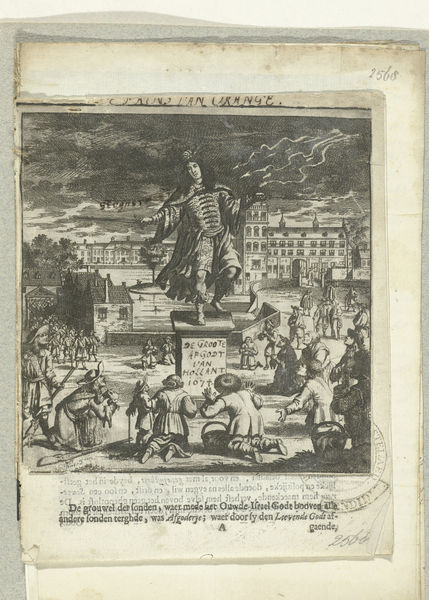
Titel: Titelpagina voor een pamflet van Johannes Rothe
Standort: Amsterdam
Institution: Rijksmuseum
Schlagwörter: gewitter, menschen, holland, niederlande, statue, grafik, sturm, buch, palast, radierung, blitz, kupferstich, aanbetung, august von holland